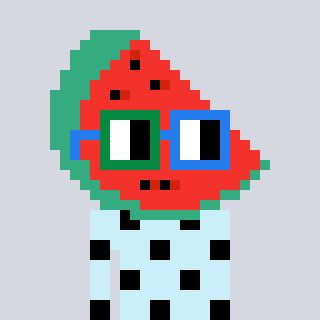
a pixel art character with square green and blue glasses, a watermelon-shaped head and a cold-colored body on a cool background